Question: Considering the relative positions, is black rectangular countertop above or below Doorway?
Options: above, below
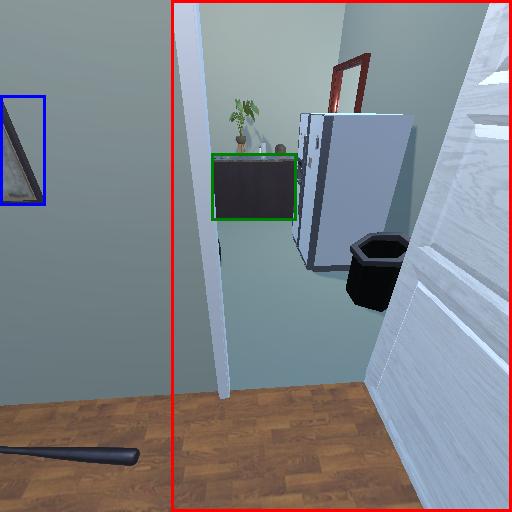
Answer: above